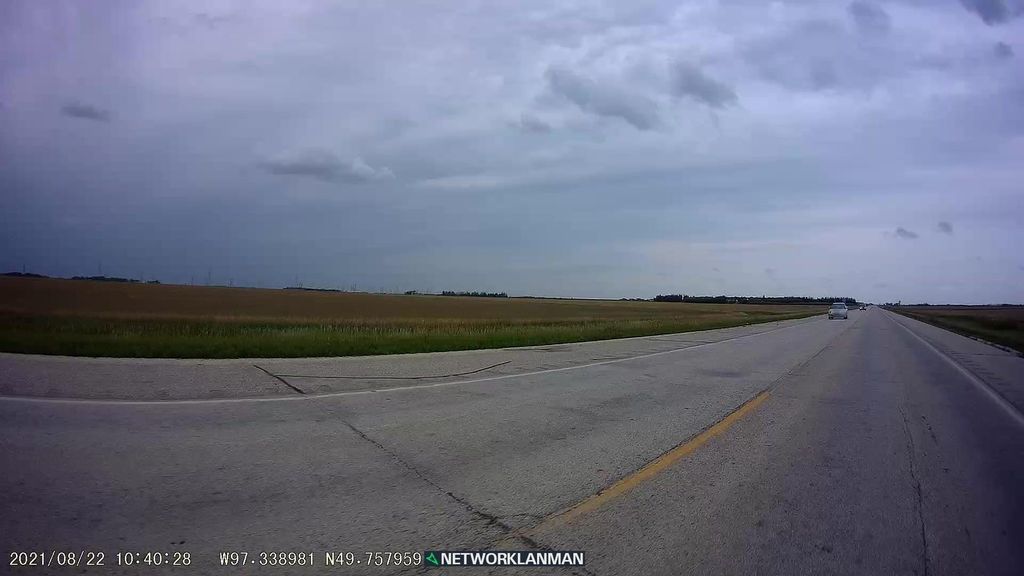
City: winnipeg